Question: At GitHub I have <URL> from the social network Mail.ru:

It does fetch and print the information, but then crashes.
As an iOS programming newbie I'm confused by the output below (also please see <URL>:
'''
2014-01-21 21:21:10.873 oauthMailru[8228:3307] -[__NSArrayM objectForKeyedSubscript:]: unrecognized selector sent to instance 0x8a97290
2014-01-21 21:21:10.875 oauthMailru[8228:3307] *** Terminating app due to uncaught exception 'NSInvalidArgumentException', reason: '-[__NSArrayM objectForKeyedSubscript:]: unrecognized selector sent to instance 0x8a97290'
*** First throw call stack:
(
0 CoreFoundation 0x01aa65e4 __exceptionPreprocess + 180
1 libobjc.A.dylib 0x018298b6 objc_exception_throw + 44
2 CoreFoundation 0x01b43903 -[NSObject(NSObject) doesNotRecognizeSelector:] + 275
3 CoreFoundation 0x01a9690b ___forwarding___ + 1019
4 CoreFoundation 0x01a964ee _CF_forwarding_prep_0 + 14
5 oauthMailru 0x00003a62 __47-[ViewController fetchMailruWithToken:ForUser:]_block_invoke + 402
6 Foundation 0x01545695 __67+[NSURLConnection sendAsynchronousRequest:queue:completionHandler:]_block_invoke_2 + 151
7 Foundation 0x014a5945 -[NSBlockOperation main] + 88
8 Foundation 0x014fe829 -[__NSOperationInternal _start:] + 671
9 Foundation 0x0147b558 -[NSOperation start] + 83
10 Foundation 0x01500af4 __NSOQSchedule_f + 62
11 libdispatch.dylib 0x021344b0 _dispatch_client_callout + 14
12 libdispatch.dylib 0x02121018 _dispatch_async_redirect_invoke + 202
13 libdispatch.dylib 0x021344b0 _dispatch_client_callout + 14
14 libdispatch.dylib 0x02122eeb _dispatch_root_queue_drain + 287
15 libdispatch.dylib 0x02123137 _dispatch_worker_thread2 + 39
16 libsystem_pthread.dylib 0x024c0dab _pthread_wqthread + 336
17 libsystem_pthread.dylib 0x024c4cce start_wqthread + 30
)
libc++abi.dylib: terminating with uncaught exception of type NSException
'''
Does anybody please know what's happening and how to read such crashes?
My source files: <URL>
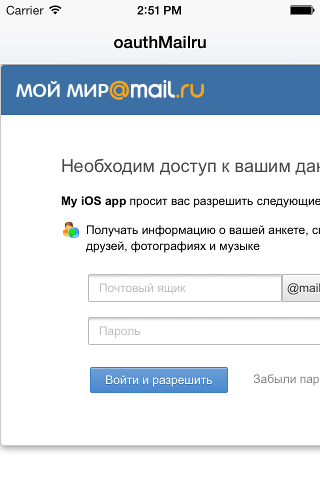
Answer: Your code thinks the JSON deserializes to an object (dictionary), but in fact it deserializes to an array containing one object. Try this:
'''
NSMutableArray *topLevelArray = [NSJSONSerialization JSONObjectWithData:data
options:NSJSONReadingMutableContainers error:nil];
NSDictionary *dict = topLevelArray[0];
'''
If you want to check what you're getting, you can use 'isKindOfClass:' like this:
'''
id jso = [NSJSONSerialization JSONObjectWithData:data
options:NSJSONReadingMutableContainers error:nil];
if (jso == nil) {
// Error. You should probably have passed an NSError ** as the error
// argument so you could log it.
} else if ([jso isKindOfClass:[NSArray class]]) {
NSArray *array = jso;
// process array elements
} else if ([jso isKindOfClass:[NSDictionary class]]) {
NSDictionary *dict = jso;
// process dictionary elements
} else {
// Shouldn't happen unless you use the NSJSONReadingAllowFragments flag.
}
'''